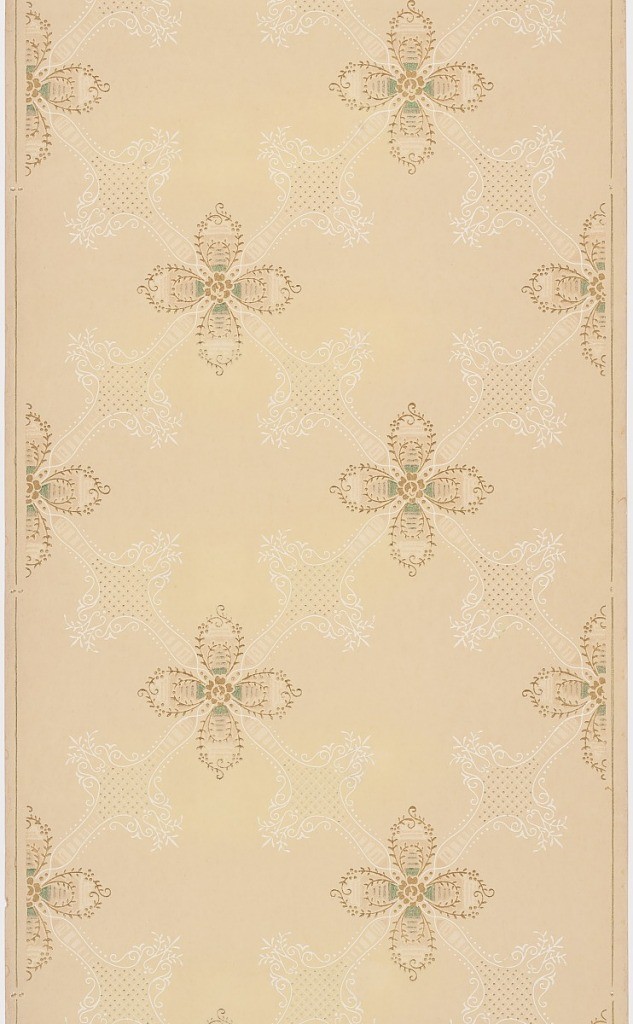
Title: Ceiling paper
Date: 1905–1915
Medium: Machine-printed paper, liquid mica
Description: Four petal quatrefoils are placed at intersections of white trellis pattern created by foliate scroll work containing sections of polka dot grid. Design is printed in metallic gold, white and green on beige background.